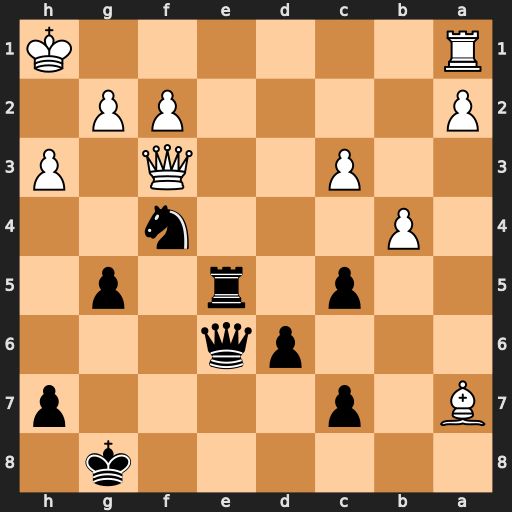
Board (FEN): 6k1/B1p4p/3pq3/2p1r1p1/1P3n2/2P2Q1P/P4PP1/R6K
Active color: b
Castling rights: -
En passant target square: -
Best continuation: Re1+ Rxe1 Qxe1+ Kh2 Ne2 Qxe2 Qxe2